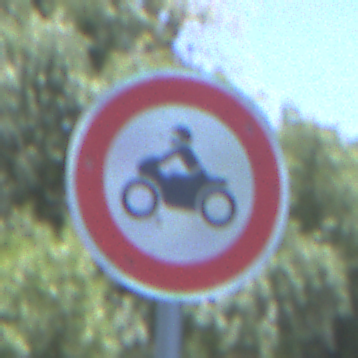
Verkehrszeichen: VerbotKraftraeder
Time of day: Midday
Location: Outdoor (Nature)
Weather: Clear
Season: Summer
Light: Natural